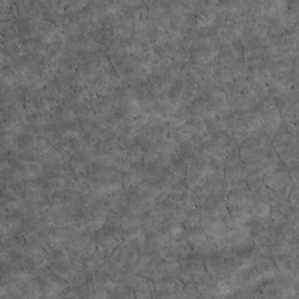
Label: non_frost